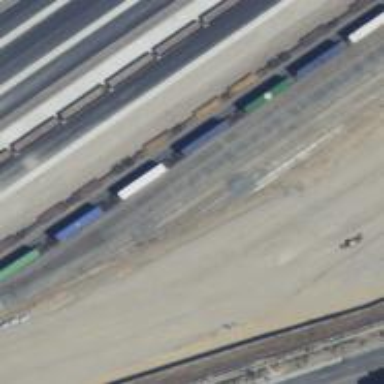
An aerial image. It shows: Railway yard used for servicing trains.